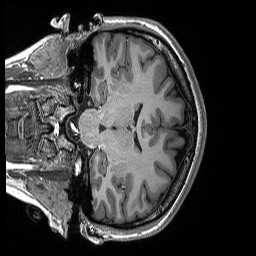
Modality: T1w
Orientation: coronal
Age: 21
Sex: female
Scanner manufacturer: siemens
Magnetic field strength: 3 T
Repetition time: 2.3 s
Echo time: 0.00298 s